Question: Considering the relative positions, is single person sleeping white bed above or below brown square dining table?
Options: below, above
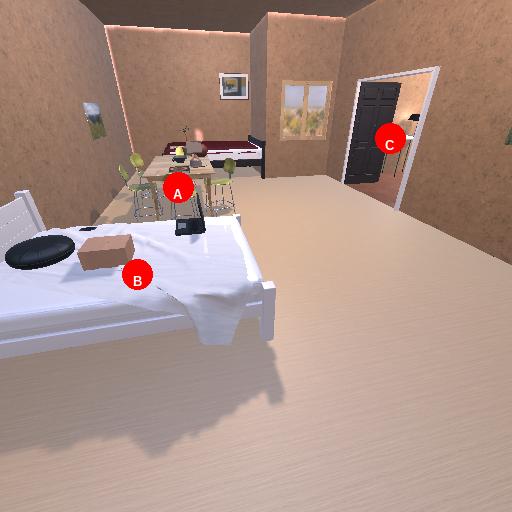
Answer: below